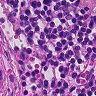
Metastatic tissue present: no